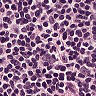
Metastatic tissue present: no